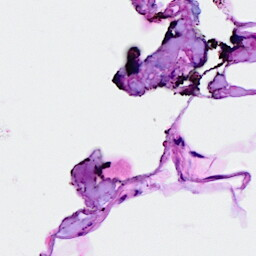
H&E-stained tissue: Breast